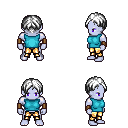
a pixel art fantasy rpg character, male body template, dark elf, purple skin, teal sleeveless shirt, gold greaves, white parted hairstyle, leather bracers, four views (front, back, left, right), 2x2 character sprite sheet, small pixel art, hard edges, no anti-aliasing